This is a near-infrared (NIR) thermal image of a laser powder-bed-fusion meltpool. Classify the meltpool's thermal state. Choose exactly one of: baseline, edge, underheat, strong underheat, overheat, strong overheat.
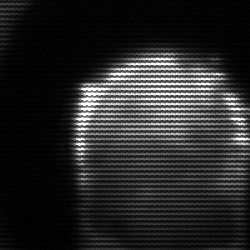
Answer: edge